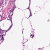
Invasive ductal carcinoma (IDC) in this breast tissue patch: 0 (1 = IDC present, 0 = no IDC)